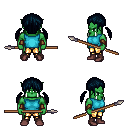
a pixel art fantasy rpg character, male body template, orc, green skin, teal sleeveless shirt, gold greaves, raven twin-tailed hairstyle, cloth bracers, maroon shoes, spear, four views (front, back, left, right), 2x2 character sprite sheet, small pixel art, hard edges, no anti-aliasing